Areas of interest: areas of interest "Business office"
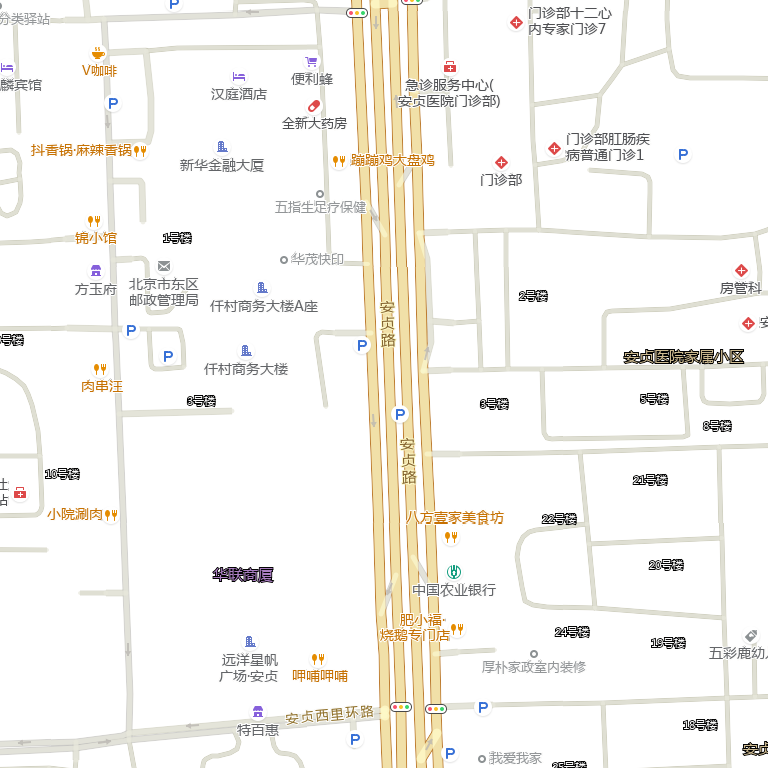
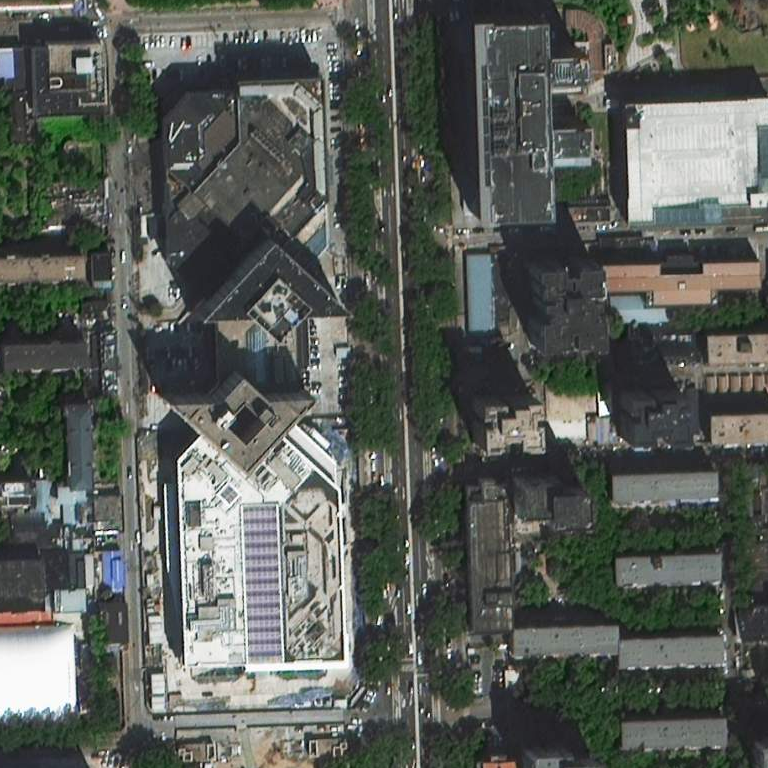